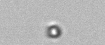
Label: nanoplankton_mix